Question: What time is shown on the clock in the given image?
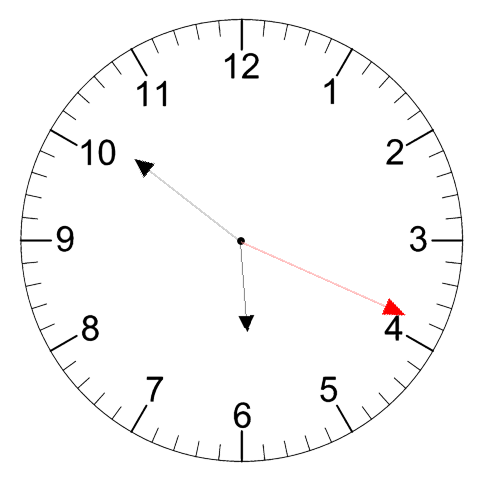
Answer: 05:51:19